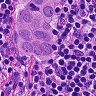
Metastatic tissue present: yes